Question: I am doing my first drag&drop application. I have a toolbox where you can find labels,button and other components exactly like Visual Studio. And I have panel in the middle. I want the user to drag and drop a button to the panel. I have written some code but doesnt do the drag and drop trick.
here is the screenshot
here is my code which is supposed to handle the drag&drop
'''
private void listBox1_MouseDown(object sender, MouseEventArgs e)
{
ListBox box = (ListBox)sender;
String selectedValue = box.Text;
DoDragDrop(selectedValue.ToString(), DragDropEffects.Copy);
}
private void pnl_form_DragEnter(object sender, DragEventArgs e)
{
if (e.Data.GetDataPresent(DataFormats.Text))
{
e.Effect = DragDropEffects.Copy;
}
else
{
e.Effect = DragDropEffects.None;
}
}
private void pnl_form_DragDrop(object sender, DragEventArgs e)
{
Label newLabel = new Label();
newLabel.Name = "testLabel";
newLabel.Text = e.Data.GetData(DataFormats.Text).ToString();
newLabel.AutoSize = true;
newLabel.Parent = pnl_form;
}
'''
Am I doing something wrong?
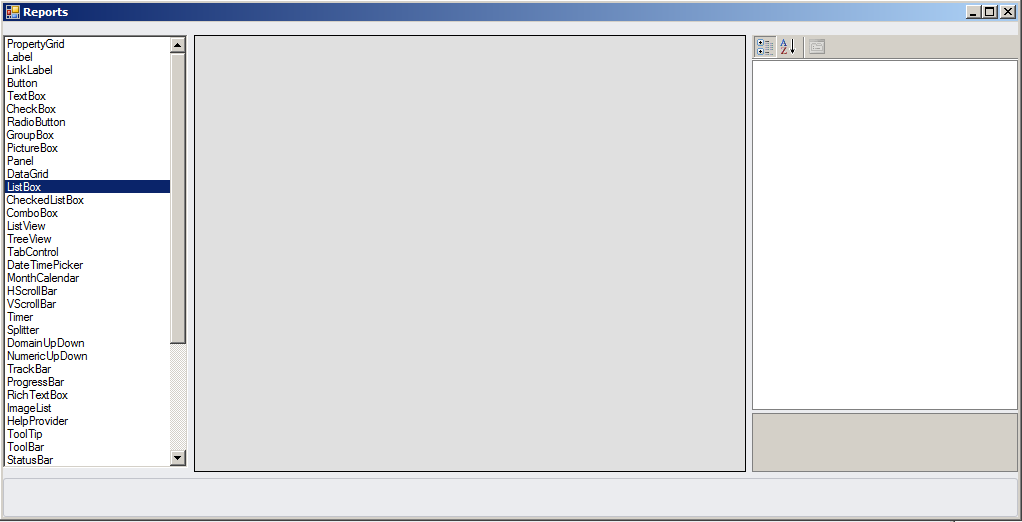
Answer: Remember to set 'AllowDrop = true' on the control you want to drop something on.
'''
private void listBox1_MouseDown(object sender, MouseEventArgs e)
{
String selectedValue = (listBox1.SelectedItem ?? "NULL").ToString();
DoDragDrop(selectedValue, DragDropEffects.Copy);
}
'''